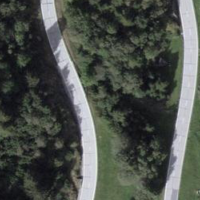
EUNIS habitat code: 23
Species observed at this site:
Zygaena loti